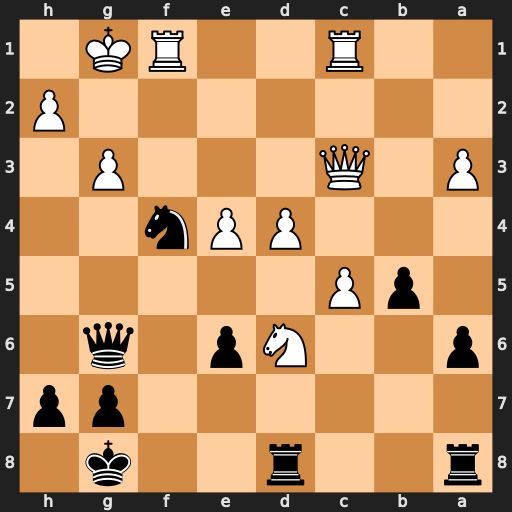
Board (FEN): r2r2k1/6pp/p2Np1q1/1pP5/3PPn2/P1Q3P1/7P/2R2RK1
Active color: b
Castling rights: -
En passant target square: -
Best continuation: Ne2+ Kg2 Nxc3